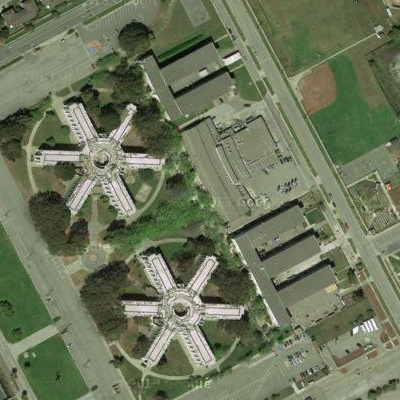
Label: cIndustry